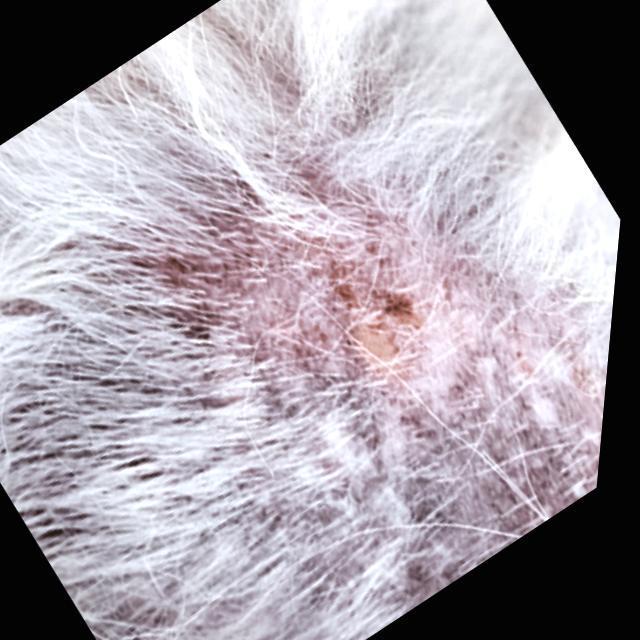
Canine dermatitis — inflammation of the skin presenting with erythema, pruritus, papules, and excoriation. May be allergic, contact, or atopic in origin.